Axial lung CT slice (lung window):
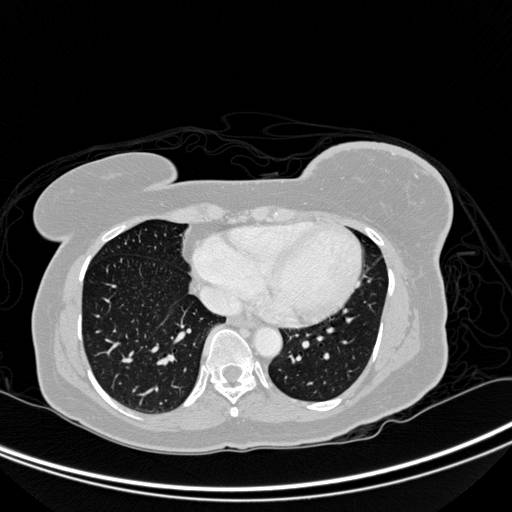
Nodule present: no